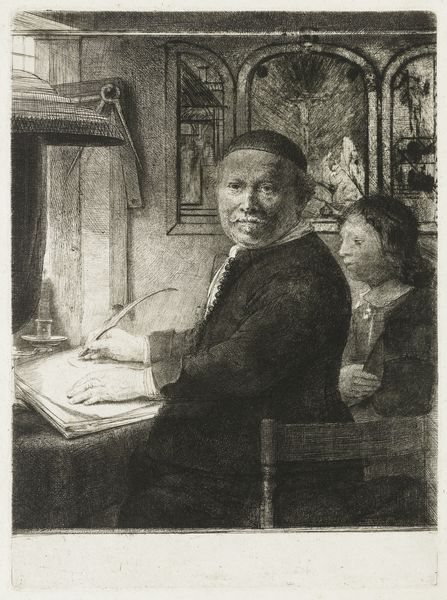
Titel: De schrijfmeester Lieven Willemsz. van Coppenol: kleine plaat
Künstler: Rembrandt Harmensz. van Rijn
Standort: Amsterdam
Institution: Rijksmuseum
Schlagwörter: homme, chaise, fenetre, main, papier, plume, table, retable, livre, compas, pretre, triptique, bougeoire, regard vers le spectateur